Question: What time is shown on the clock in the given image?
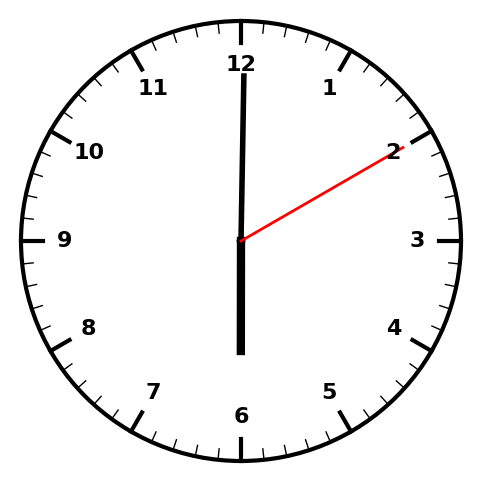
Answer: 06:00:10